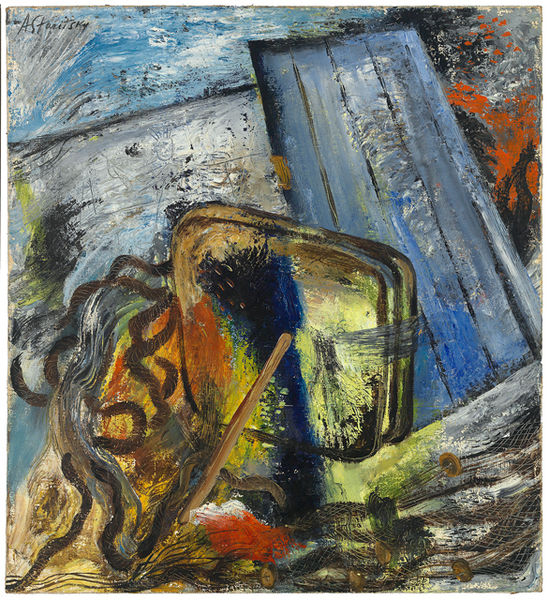
Titel: Composition, Composition
Künstler: Anna Staritskaia (Staritsky)
Standort: Amherst (Massachusetts, USA)
Institution: Mead Art Museum, Amherst College
Schlagwörter: blue, oil, red, black, expressionism, green, grey, painting, yellow, brown, orange, expressionist, door, monet, rectangle, square, colorful, colors, colourful, painter, lines, brush, canvas, paintbrush, maul